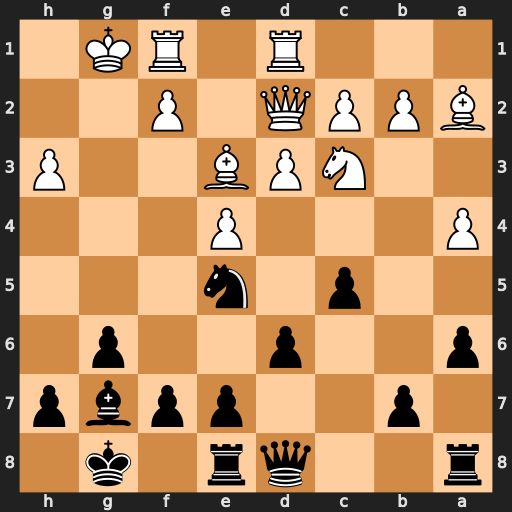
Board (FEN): r2qr1k1/1p2ppbp/p2p2p1/2p1n3/P3P3/2NPB2P/BPPQ1P2/3R1RK1
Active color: b
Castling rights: -
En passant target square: -
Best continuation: Nf3+ Kg2 Nxd2